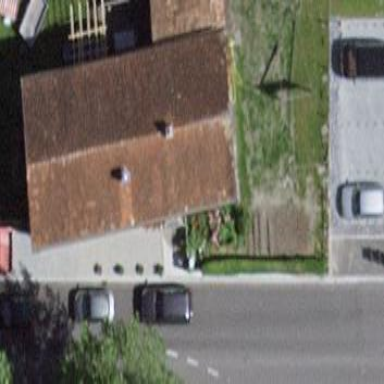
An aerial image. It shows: Simple and straightforward house.